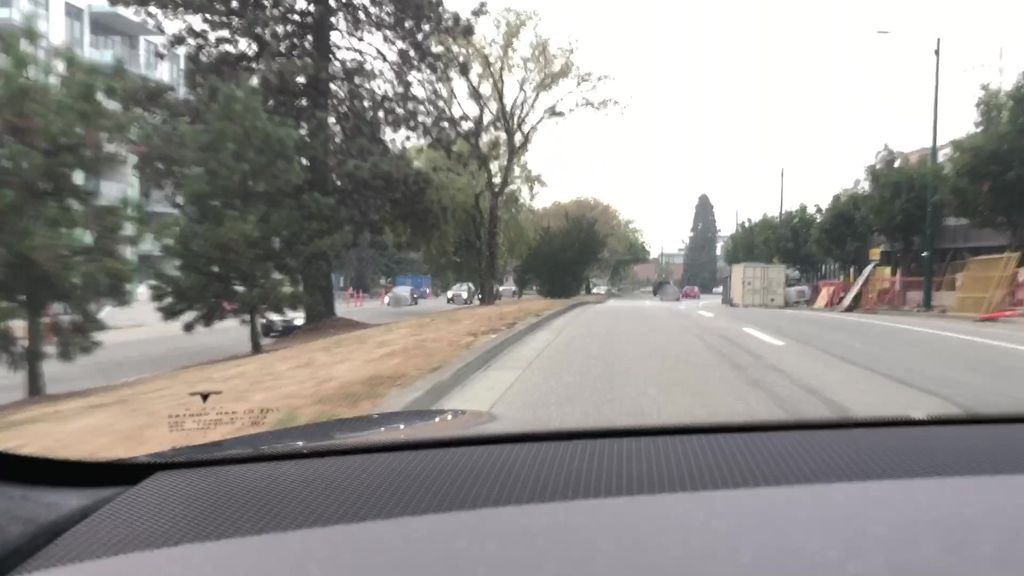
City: vancouver